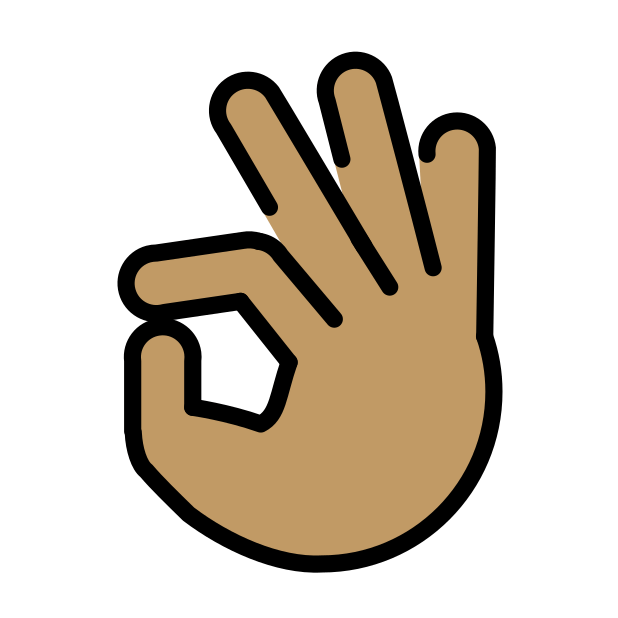
OK hand: medium skin tone